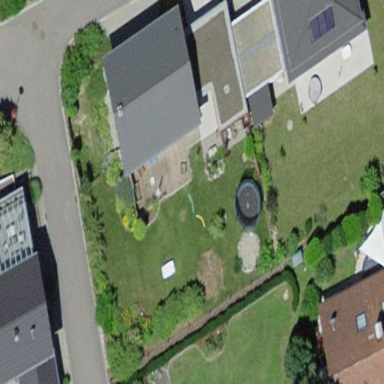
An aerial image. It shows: Simple house.